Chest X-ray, AP view. Patient: 58 years old, sex M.
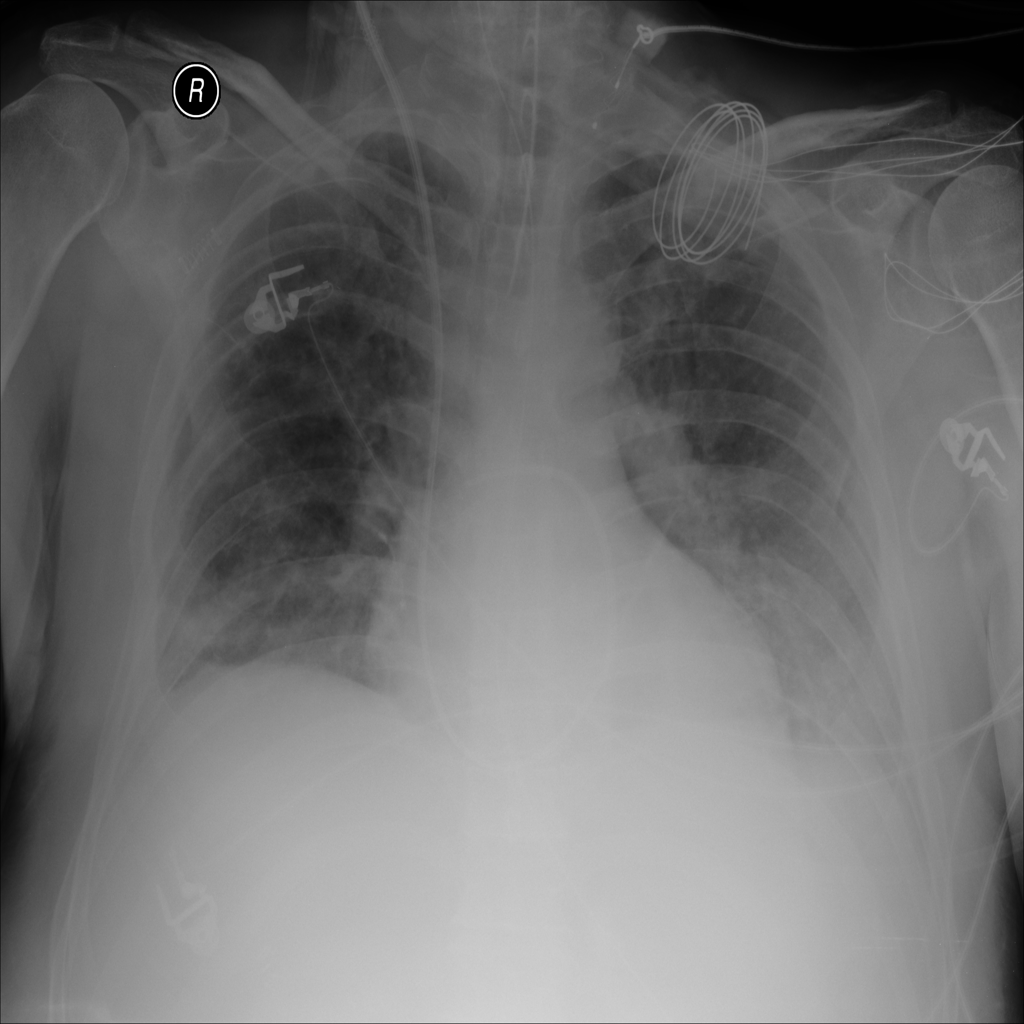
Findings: No Finding